Field crop: maize
Growth stage: 2
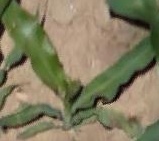
Species: maize